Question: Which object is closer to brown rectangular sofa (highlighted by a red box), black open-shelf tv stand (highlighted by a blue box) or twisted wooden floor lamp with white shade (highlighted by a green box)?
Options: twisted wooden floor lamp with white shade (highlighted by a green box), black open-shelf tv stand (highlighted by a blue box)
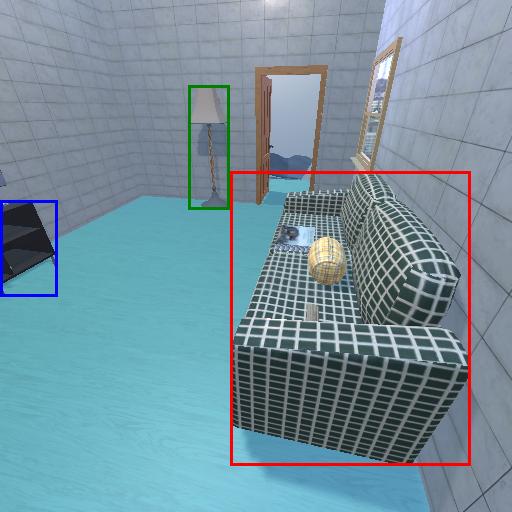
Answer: twisted wooden floor lamp with white shade (highlighted by a green box)